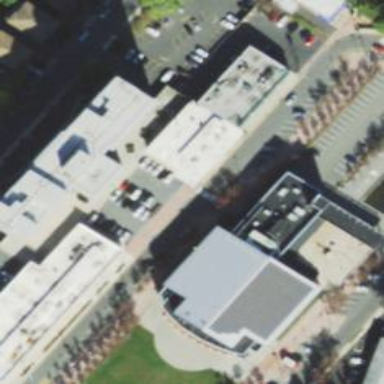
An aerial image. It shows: Retail building.